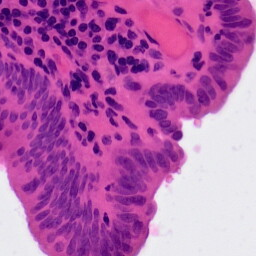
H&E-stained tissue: Colon